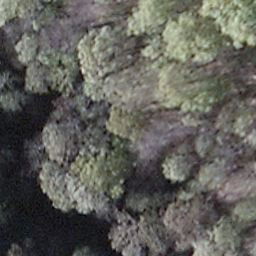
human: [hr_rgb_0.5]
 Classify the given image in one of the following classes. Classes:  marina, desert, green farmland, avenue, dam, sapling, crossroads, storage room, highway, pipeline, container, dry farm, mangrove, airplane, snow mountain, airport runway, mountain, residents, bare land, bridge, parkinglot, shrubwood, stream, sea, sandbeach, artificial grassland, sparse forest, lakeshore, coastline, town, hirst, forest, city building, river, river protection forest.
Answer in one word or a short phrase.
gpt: shrubwood